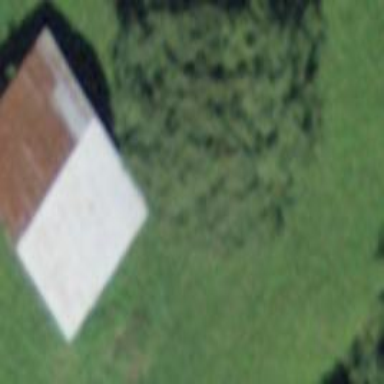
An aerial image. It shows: Rural barn.